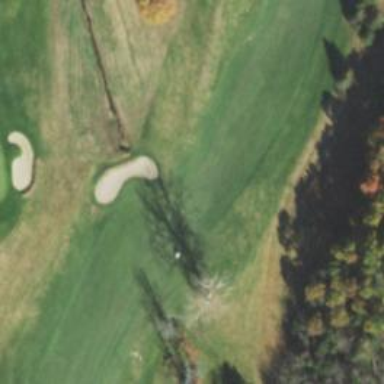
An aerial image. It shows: View of golf hole.